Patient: sex F, age 64
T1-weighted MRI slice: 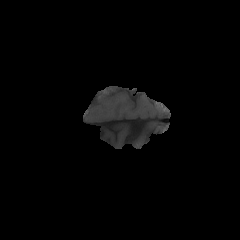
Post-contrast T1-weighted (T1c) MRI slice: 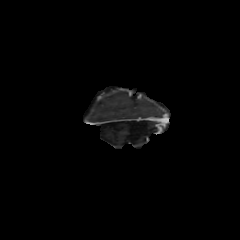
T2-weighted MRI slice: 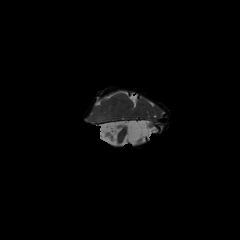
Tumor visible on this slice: yes
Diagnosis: Glioblastoma, IDH-wildtype
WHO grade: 4